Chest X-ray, PA view. Patient: 38 years old, sex M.
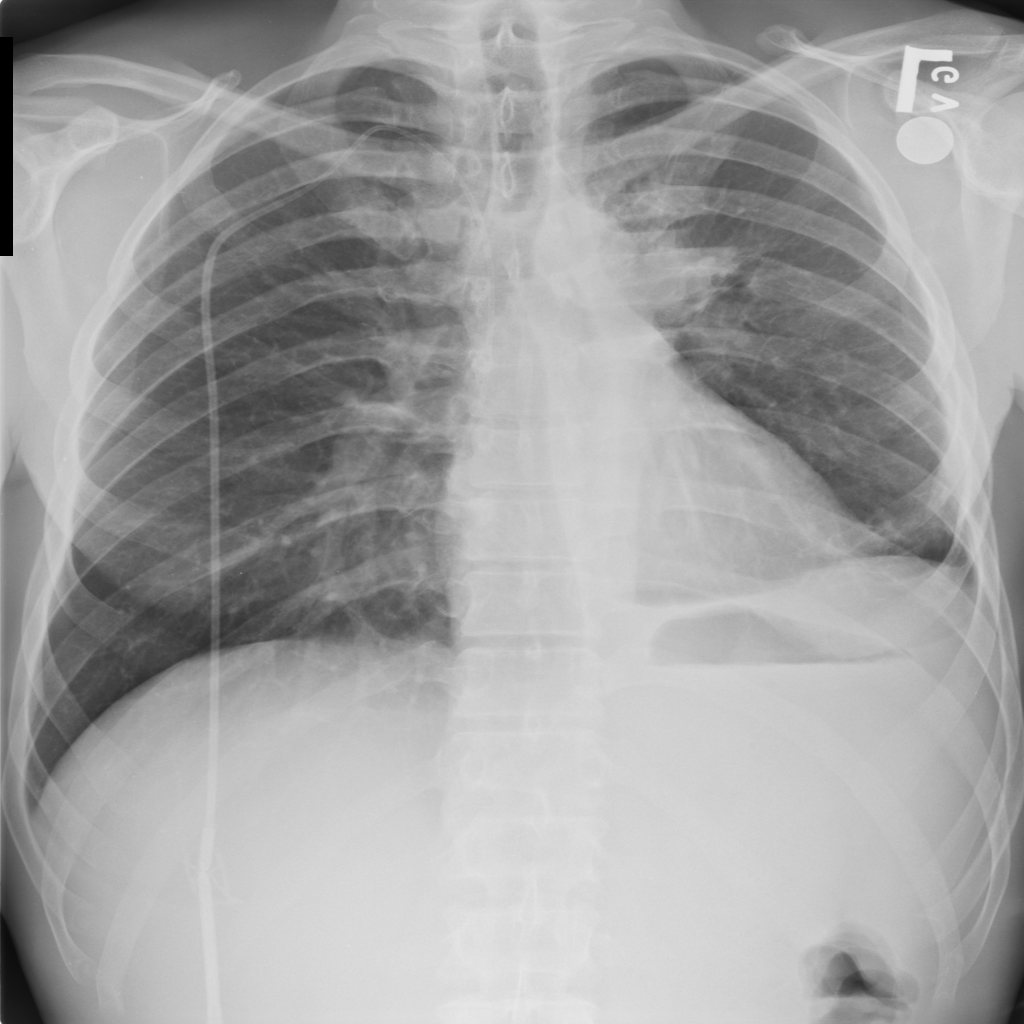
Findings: Infiltration